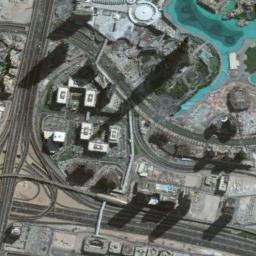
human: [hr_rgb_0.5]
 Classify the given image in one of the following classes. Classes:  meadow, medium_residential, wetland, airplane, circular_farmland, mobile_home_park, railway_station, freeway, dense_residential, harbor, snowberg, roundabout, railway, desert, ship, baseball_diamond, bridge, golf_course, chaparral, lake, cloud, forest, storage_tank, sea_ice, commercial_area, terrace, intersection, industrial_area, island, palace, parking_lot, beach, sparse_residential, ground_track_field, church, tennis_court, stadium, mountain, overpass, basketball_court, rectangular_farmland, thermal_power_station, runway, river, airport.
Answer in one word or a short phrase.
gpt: commercial_area